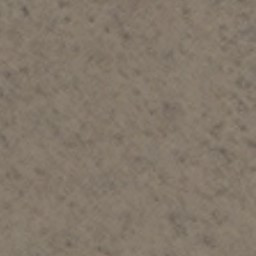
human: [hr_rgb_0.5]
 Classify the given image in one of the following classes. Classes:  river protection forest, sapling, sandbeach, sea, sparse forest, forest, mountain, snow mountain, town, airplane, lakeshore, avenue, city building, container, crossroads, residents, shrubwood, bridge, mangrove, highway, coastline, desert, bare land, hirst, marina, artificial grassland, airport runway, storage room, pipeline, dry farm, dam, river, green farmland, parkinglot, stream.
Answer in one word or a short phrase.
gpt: bare land